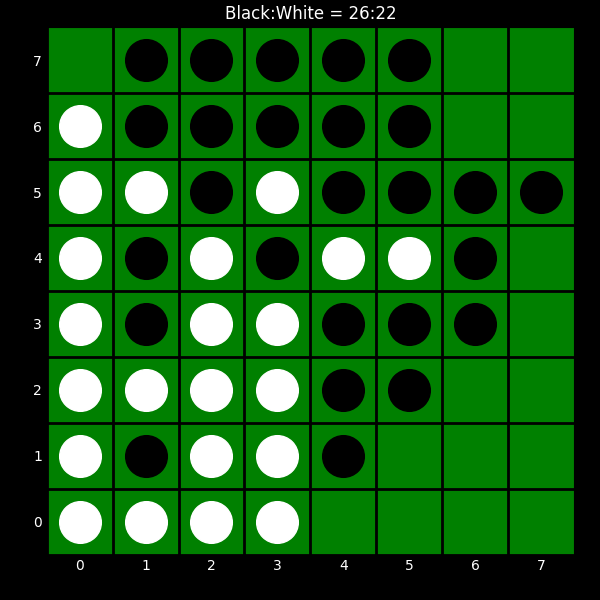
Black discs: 26
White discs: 22